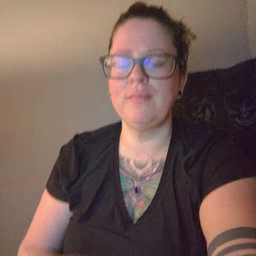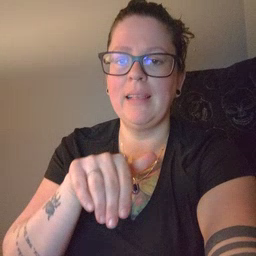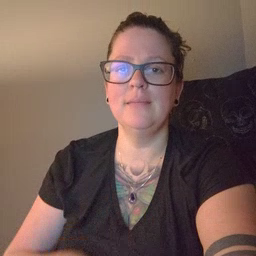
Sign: night